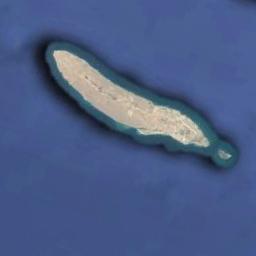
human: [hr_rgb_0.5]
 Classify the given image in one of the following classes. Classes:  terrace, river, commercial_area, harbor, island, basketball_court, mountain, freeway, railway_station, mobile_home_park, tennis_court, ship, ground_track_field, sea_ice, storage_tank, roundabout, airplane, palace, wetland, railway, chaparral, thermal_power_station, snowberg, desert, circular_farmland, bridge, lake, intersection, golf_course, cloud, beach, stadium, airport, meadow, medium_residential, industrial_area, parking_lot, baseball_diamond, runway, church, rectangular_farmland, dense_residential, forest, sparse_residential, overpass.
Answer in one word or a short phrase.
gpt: island